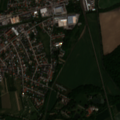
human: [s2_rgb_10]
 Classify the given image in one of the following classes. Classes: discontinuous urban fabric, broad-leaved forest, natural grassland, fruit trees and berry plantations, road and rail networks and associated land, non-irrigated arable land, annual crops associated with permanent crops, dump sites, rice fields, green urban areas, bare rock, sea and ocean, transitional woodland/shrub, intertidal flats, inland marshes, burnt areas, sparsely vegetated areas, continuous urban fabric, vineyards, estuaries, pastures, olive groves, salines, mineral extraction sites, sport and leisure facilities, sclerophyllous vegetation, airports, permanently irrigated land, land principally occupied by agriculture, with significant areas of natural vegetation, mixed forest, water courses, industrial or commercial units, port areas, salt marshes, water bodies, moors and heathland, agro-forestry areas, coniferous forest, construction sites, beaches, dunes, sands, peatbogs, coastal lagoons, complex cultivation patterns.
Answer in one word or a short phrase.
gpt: discontinuous urban fabric, industrial or commercial units, non-irrigated arable land, land principally occupied by agriculture, with significant areas of natural vegetation, broad-leaved forest, water bodies